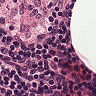
Metastatic tissue present: no